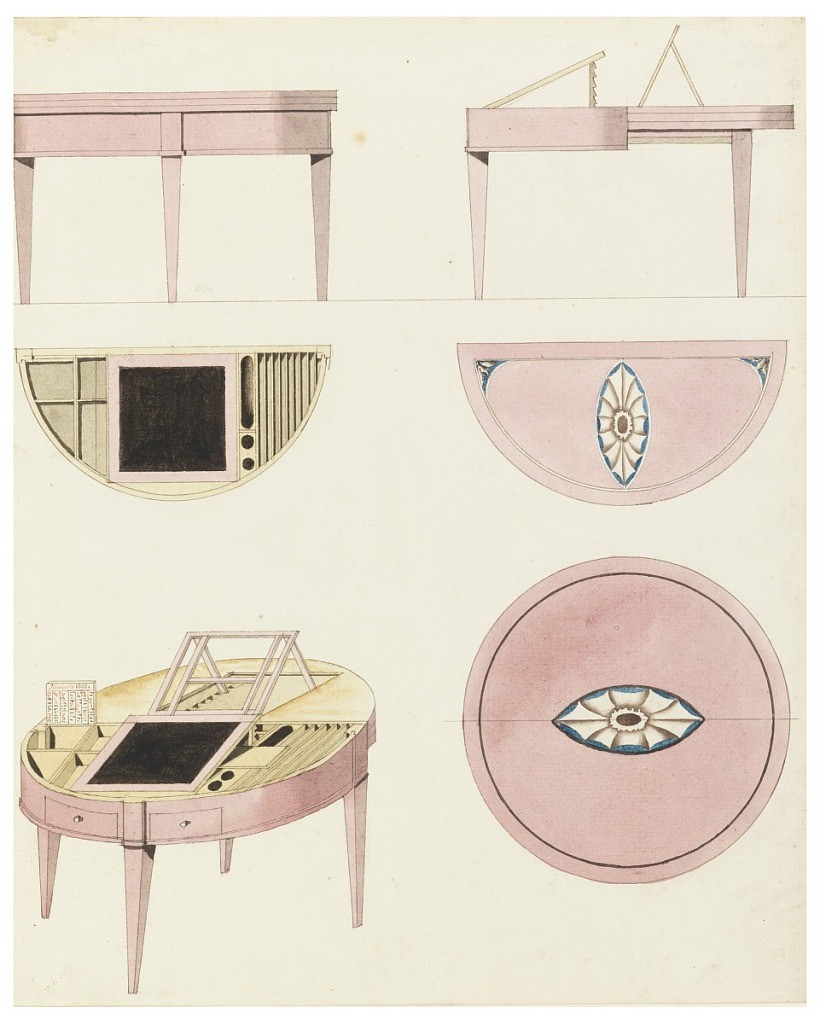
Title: Design for Mechanical Furniture: Tables
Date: ca. 1805
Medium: Pen and gray ink, brush and watercolor on paper
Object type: Drawing
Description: A half-round table fitted with hinged top, under which are fittings for a writing table; plans, elevations and isometric. An almanac on desk dated 1805.